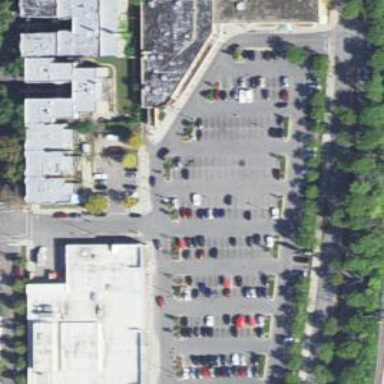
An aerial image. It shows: Mall.